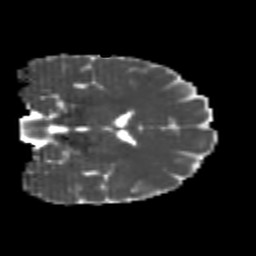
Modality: MD
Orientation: coronal
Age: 22
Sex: female
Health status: healthy
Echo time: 0.074 s